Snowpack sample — Snodgrass Mountain, Crested Butte, Colorado (2/4/25, 12:06 PM MST)
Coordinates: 38.923, -106.968
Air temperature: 35 °F
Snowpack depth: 80 cm
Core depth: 80 cm
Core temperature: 32 °F
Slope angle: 14°, slope face: 78°
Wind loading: low
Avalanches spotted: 0
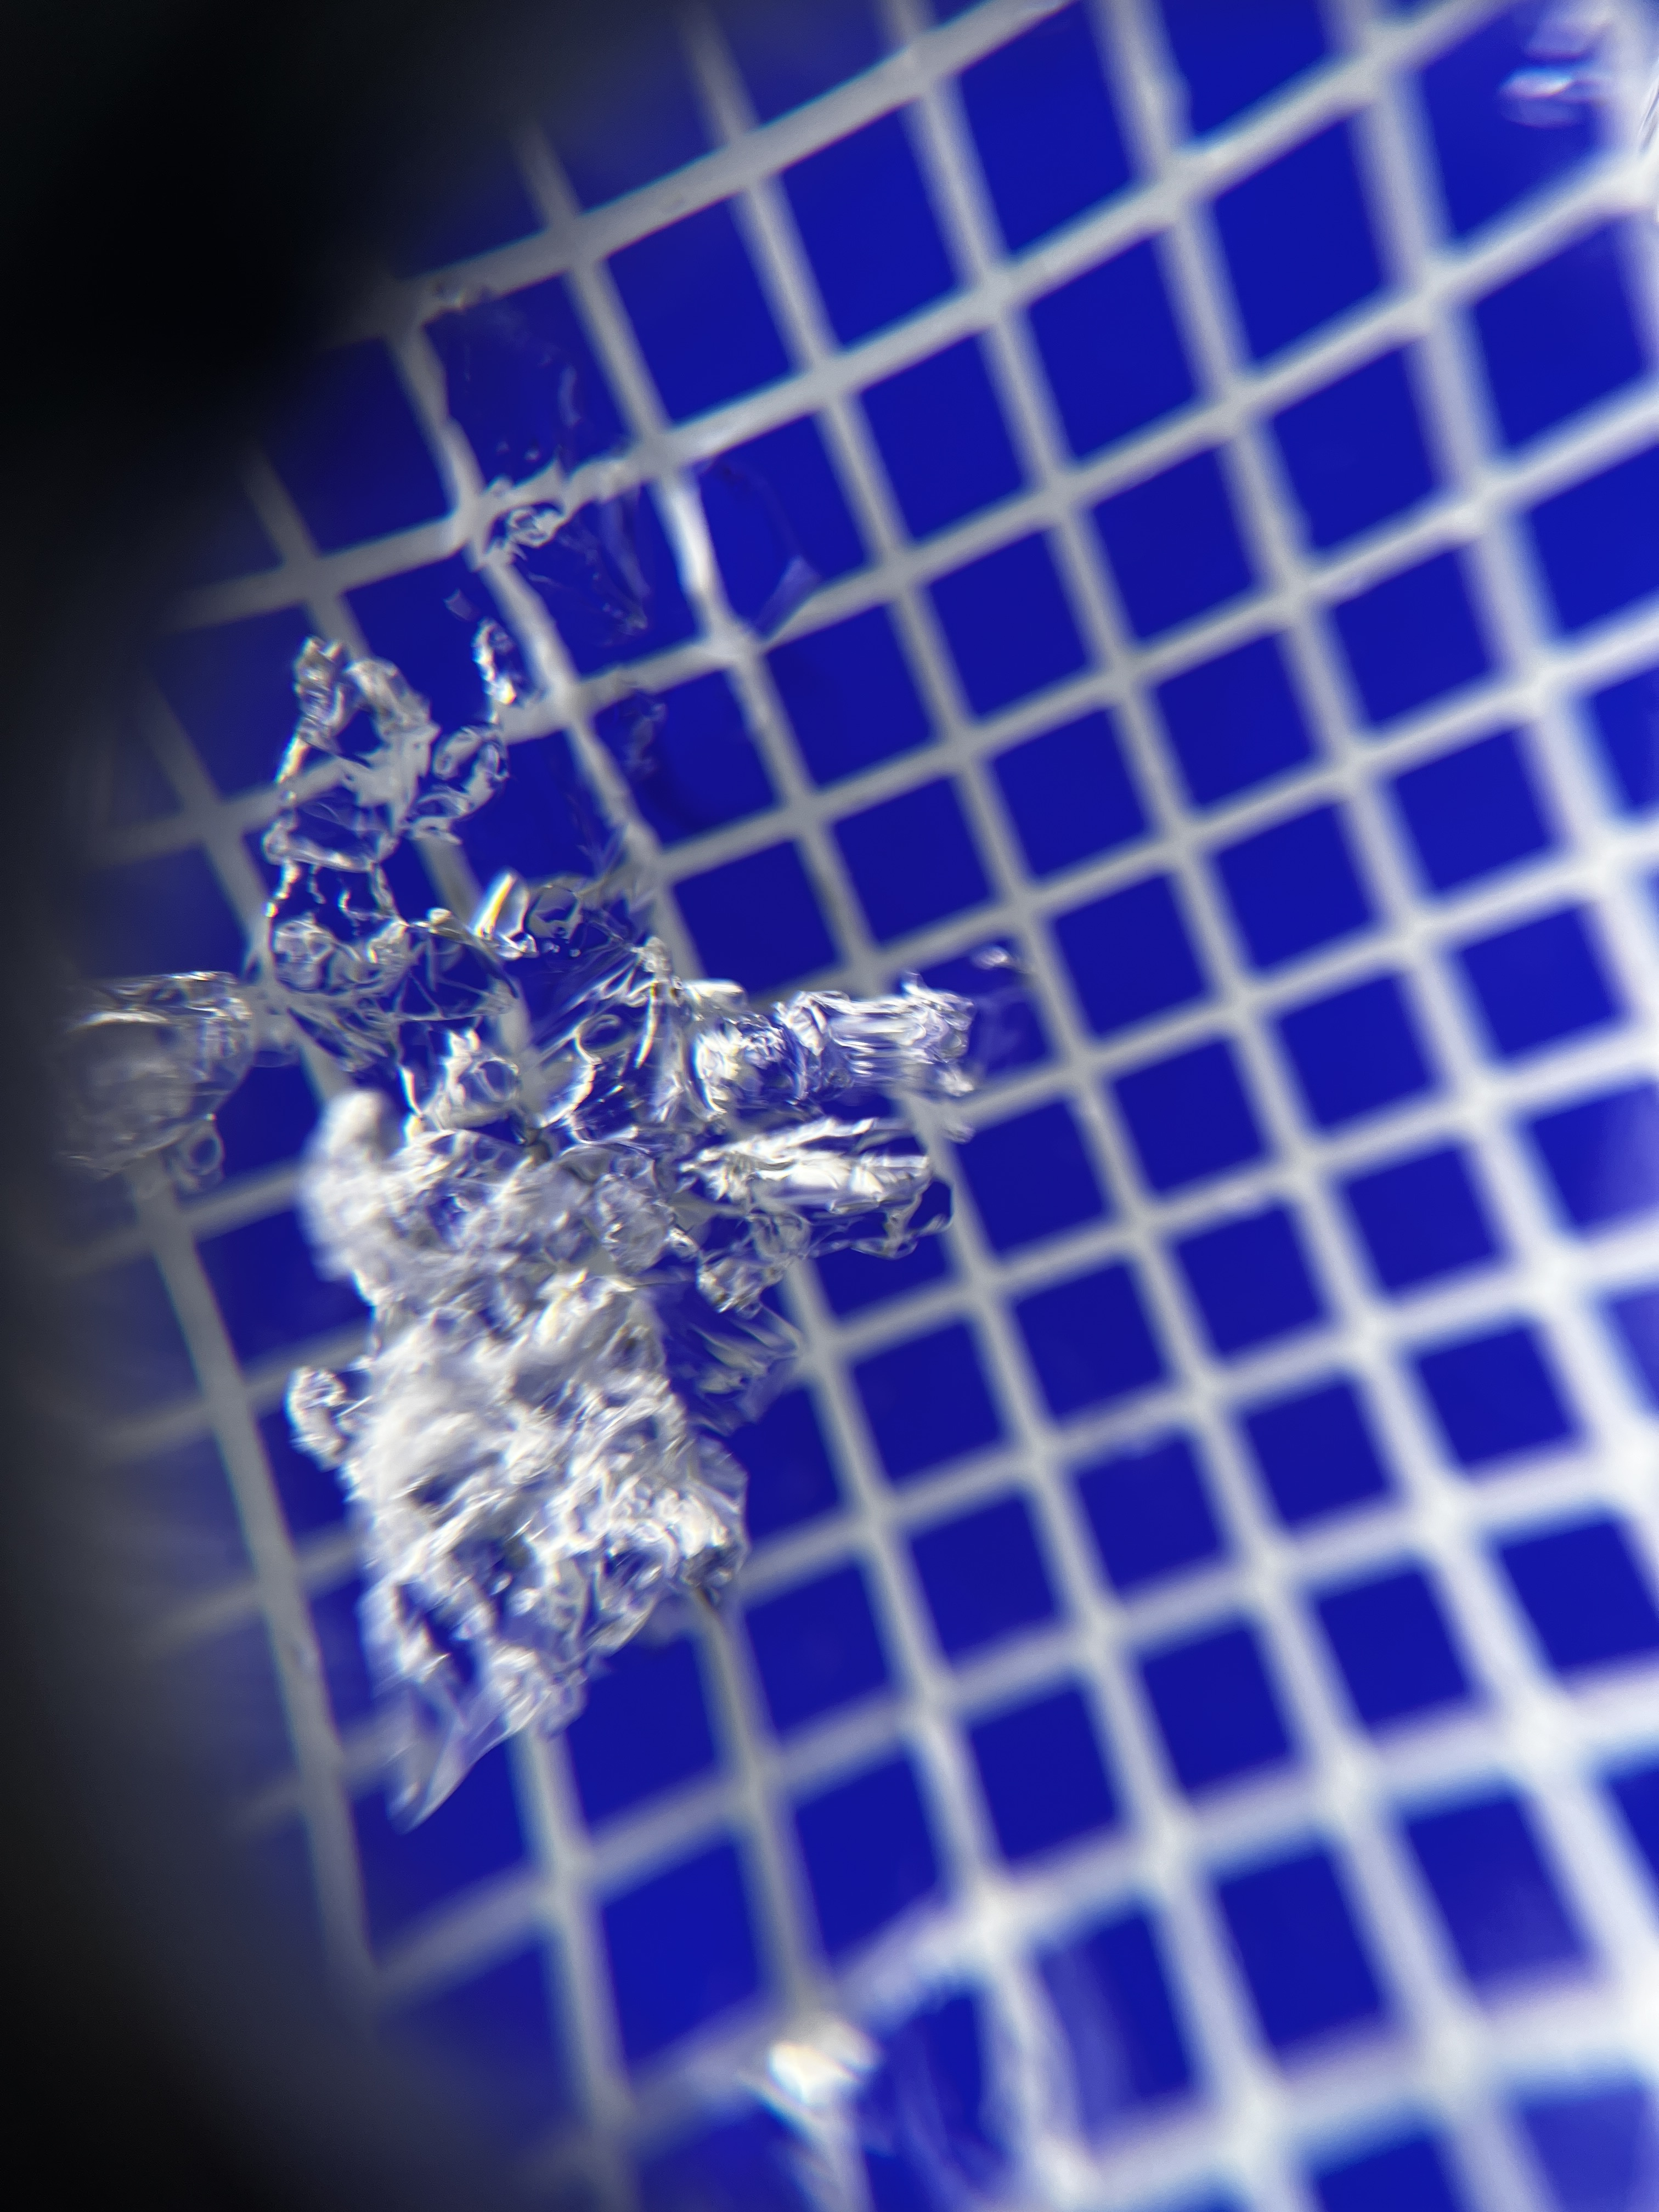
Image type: magnified_profile
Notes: No avalanches nearby, unusually warm weather for the last month reported by residents, Collected 25 yards from treeline